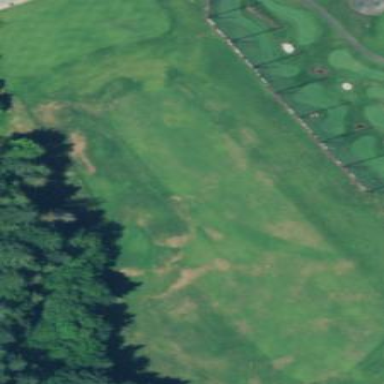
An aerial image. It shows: Driving range for golf on grass.